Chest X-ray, AP view. Patient: 73 years old, sex M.
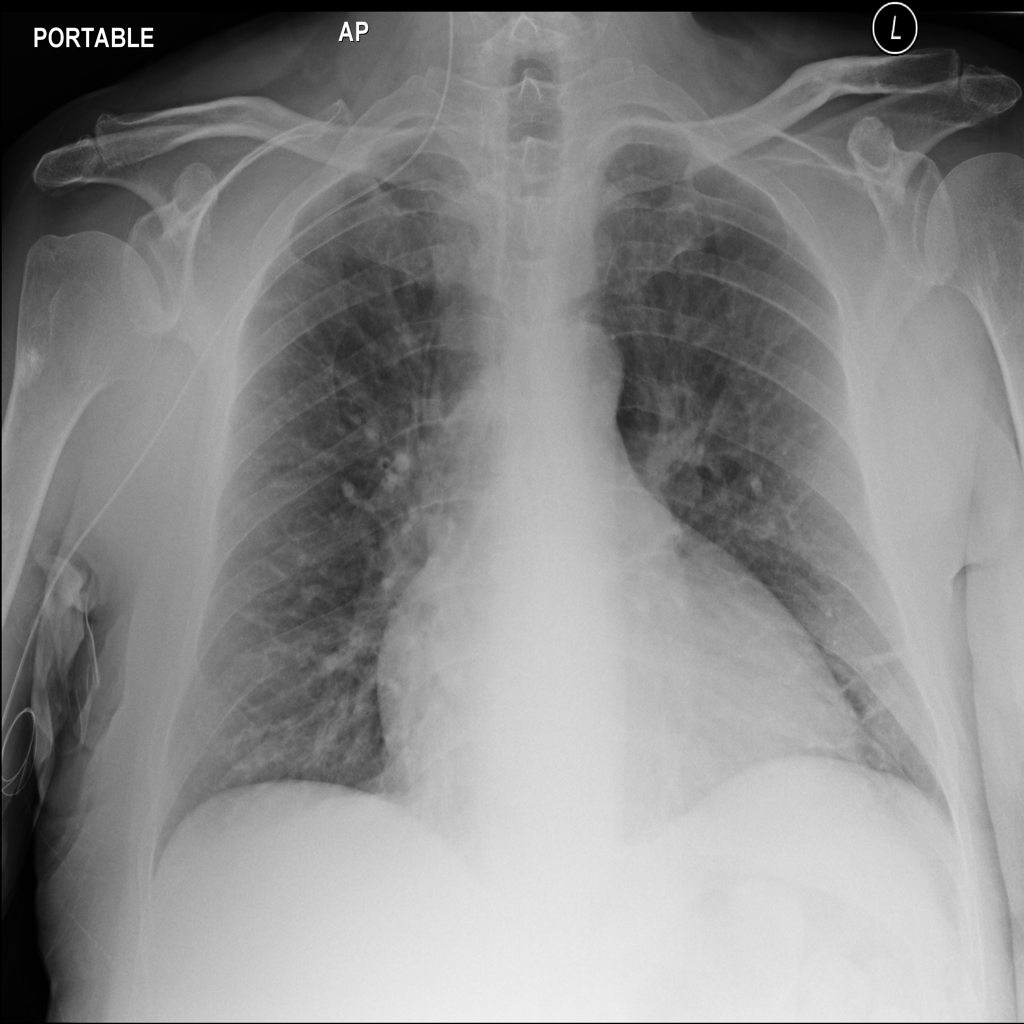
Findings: No Finding